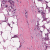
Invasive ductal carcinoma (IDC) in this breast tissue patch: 1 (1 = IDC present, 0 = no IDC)